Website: home-depot
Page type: billing-address
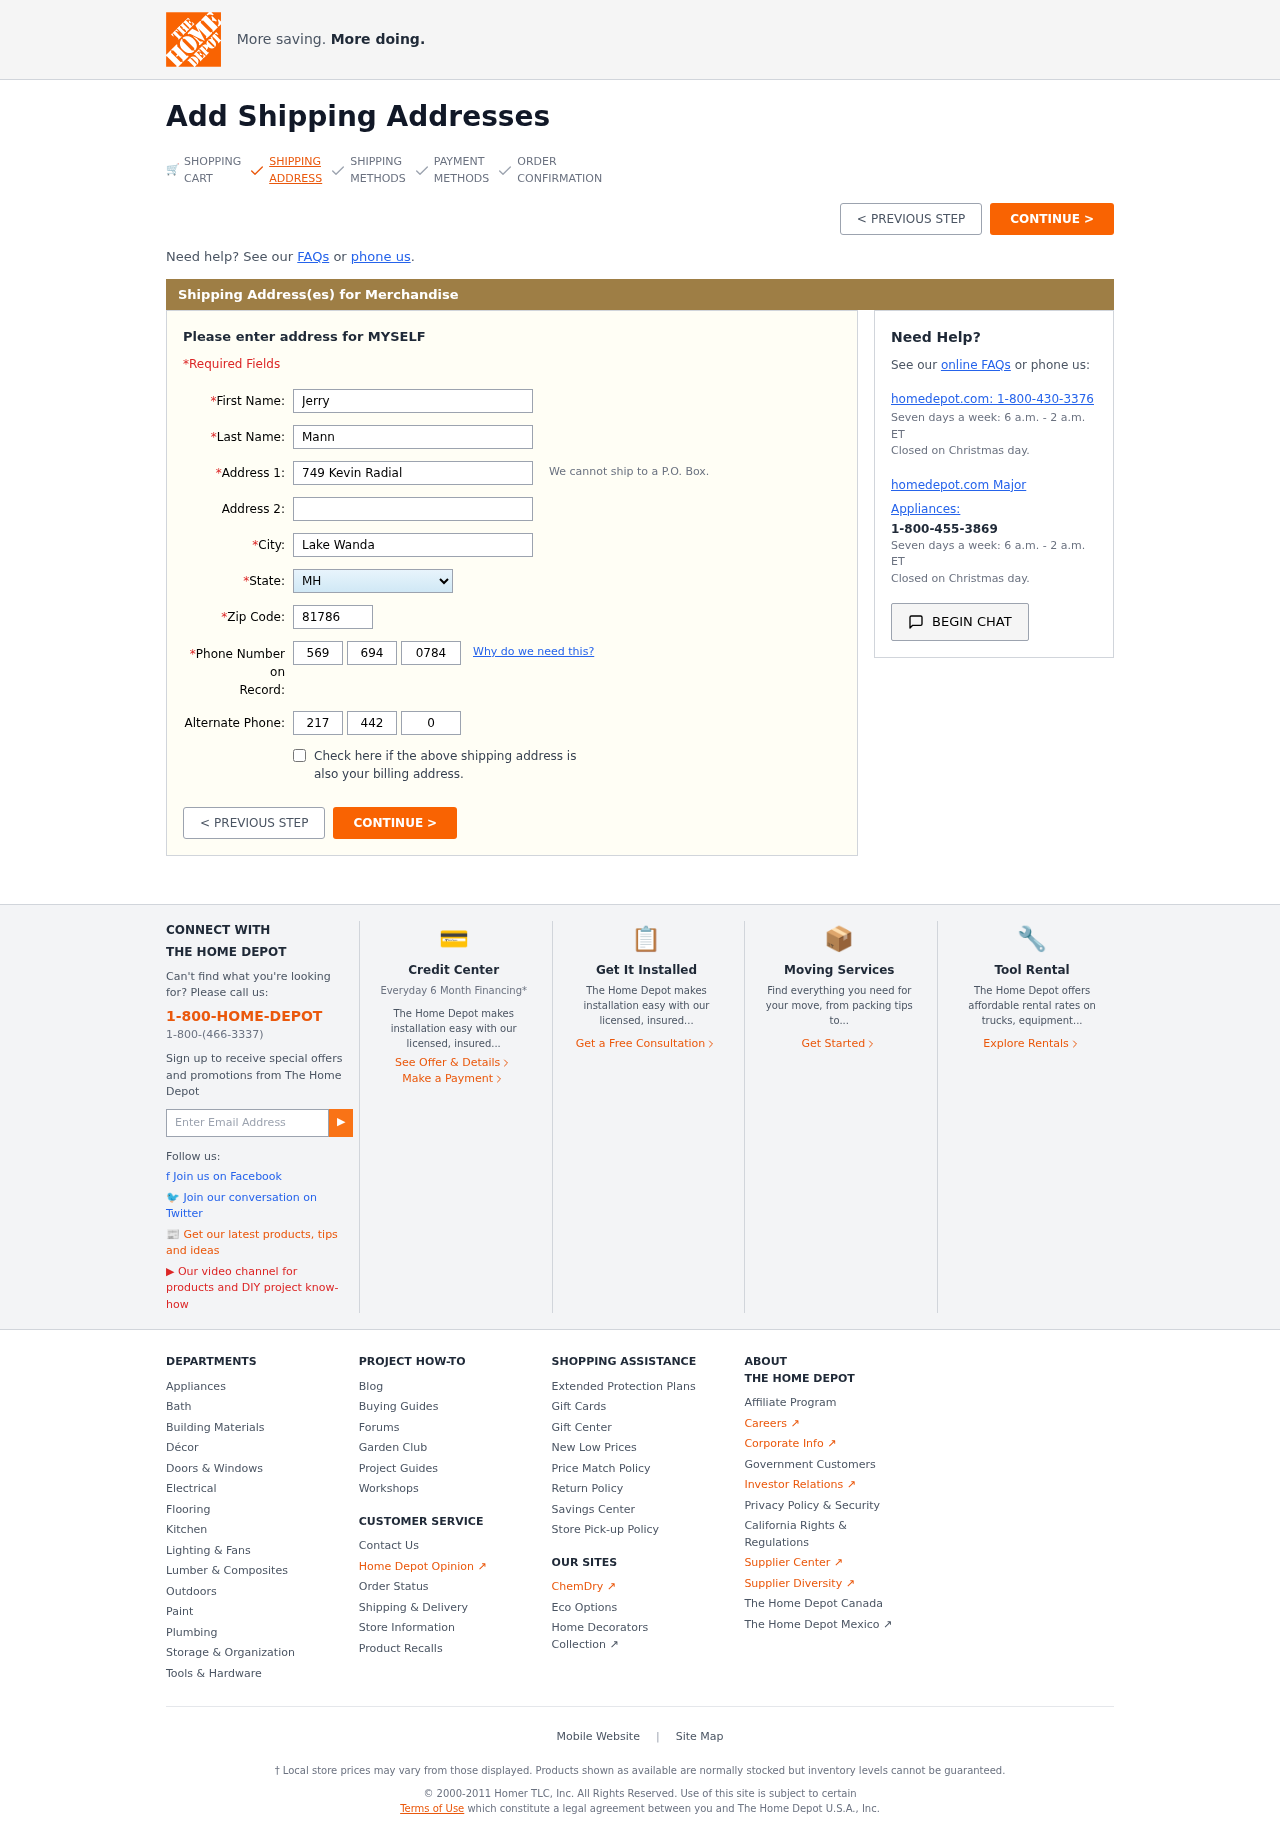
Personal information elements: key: PII_STATE
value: MH
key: PII_FIRSTNAME
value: Jerry
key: PII_LASTNAME
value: Mann
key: PII_STREET
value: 749 Kevin Radial
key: PII_CITY
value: Lake Wanda
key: PII_POSTCODE
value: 81786
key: PII_PHONE_AREA
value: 569
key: PII_PHONE_PREFIX
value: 694
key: PII_PHONE_LINE
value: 0784
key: PII_PHONE_ALT_AREA
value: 217
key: PII_PHONE_ALT_PREFIX
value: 442
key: PII_PHONE_ALT_LINE
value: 0421